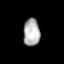
Tissue: lung
Cell type: Endothelial cells
Senescence score: 0.5755
Nuclear area (px): 440
Mean DAPI intensity: 177.495